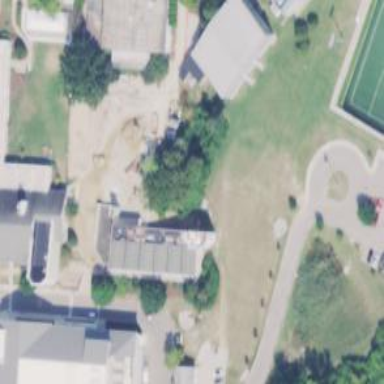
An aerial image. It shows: Intermediate school building.